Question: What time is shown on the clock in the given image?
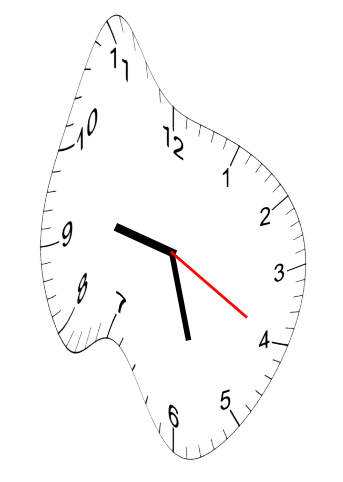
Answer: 09:27:20